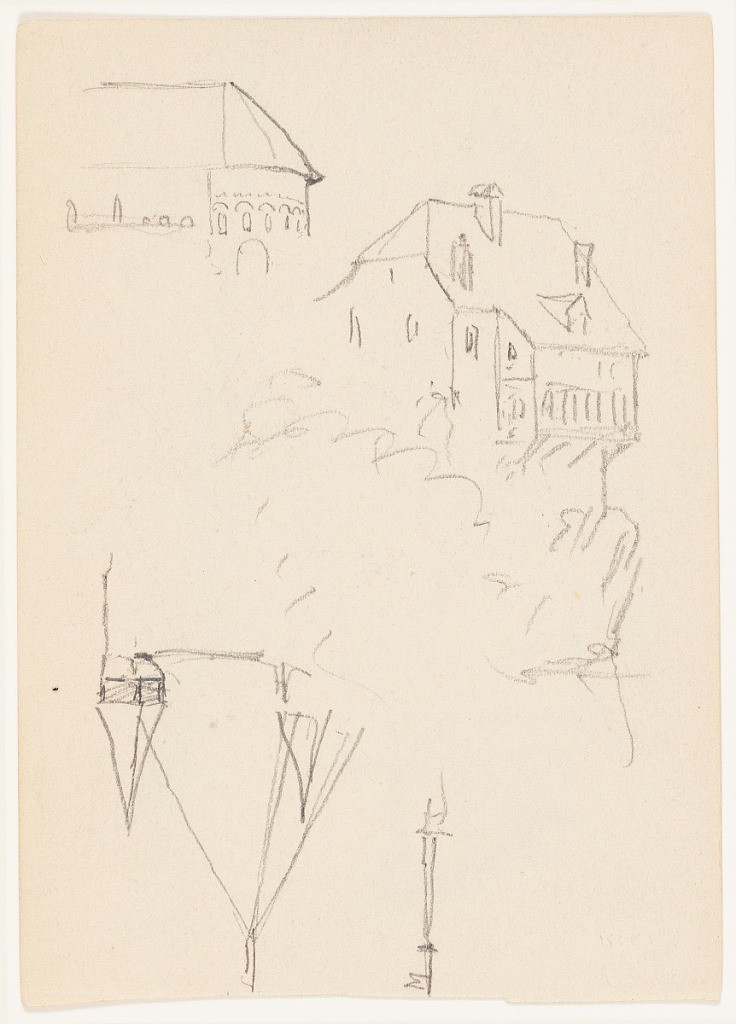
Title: Buildings and Towers
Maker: Frederic Edwin Church, American, 1826–1900
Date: June–September 1868
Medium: Graphite on off-white wove paper; verso: graphite
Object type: Drawing
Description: Architecture sketches showing three views of buildings in Bavaria, Austria, or Switzerland. At upper left, the exterior of a church's apse is visible beside a large chalet with a balcony building upon a cliff with loosely rendered foliage. At lower left and oppositely oriented, a building's pyramidal, pointed roof is shown with two smaller auxiliary towers and a flagpole beside it.

Verso: Architecture and landscape sketches showing two views of buildings and hilly terrain somewhere in Bavaria, Austria, or Switzerland. A wooded slope gently descends from right to left along the upper margin, with more rolling terrain visible in the distance. At lower left and oriented to the left, a cylindrical tower with a conical roof is visible. At lower right, a chimney is loosely sketched from an oblique perspective.